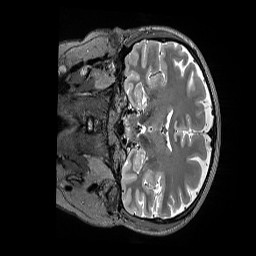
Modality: T2w
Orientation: coronal
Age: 40
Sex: female
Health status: ill
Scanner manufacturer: siemens
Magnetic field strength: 3 T
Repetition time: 3.2 s
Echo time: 0.564 s